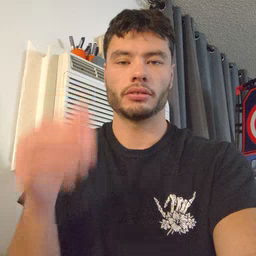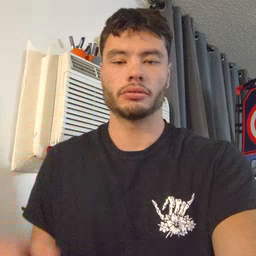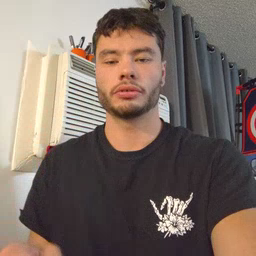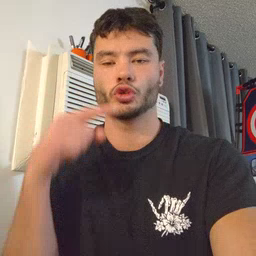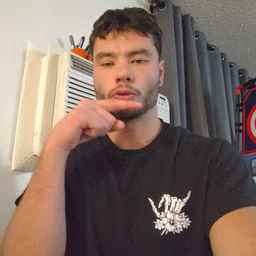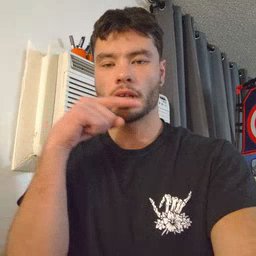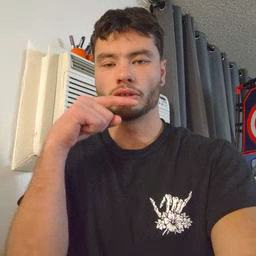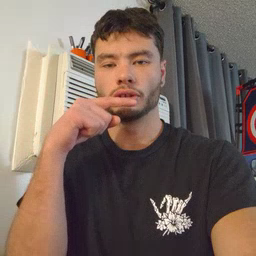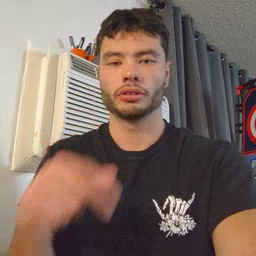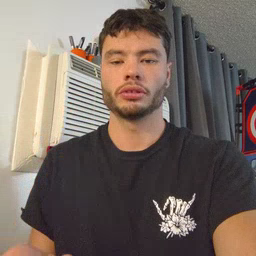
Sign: toothbrush